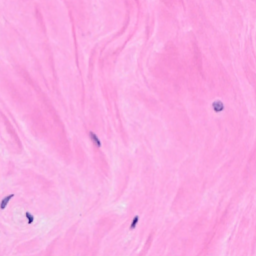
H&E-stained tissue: Breast